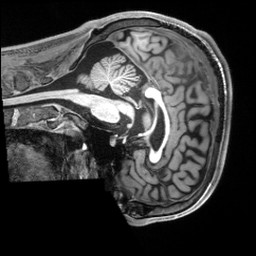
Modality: T1w
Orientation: sagittal
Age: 25
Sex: male
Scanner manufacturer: siemens
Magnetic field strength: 3 T
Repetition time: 2.3 s
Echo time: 0.00229 s